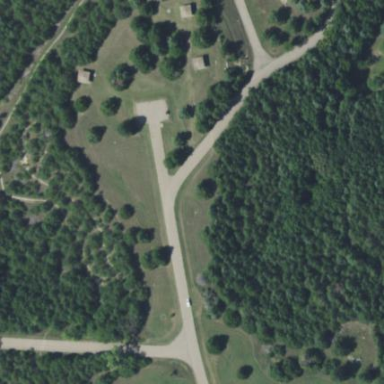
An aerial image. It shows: Basic campsite popular for tourism.